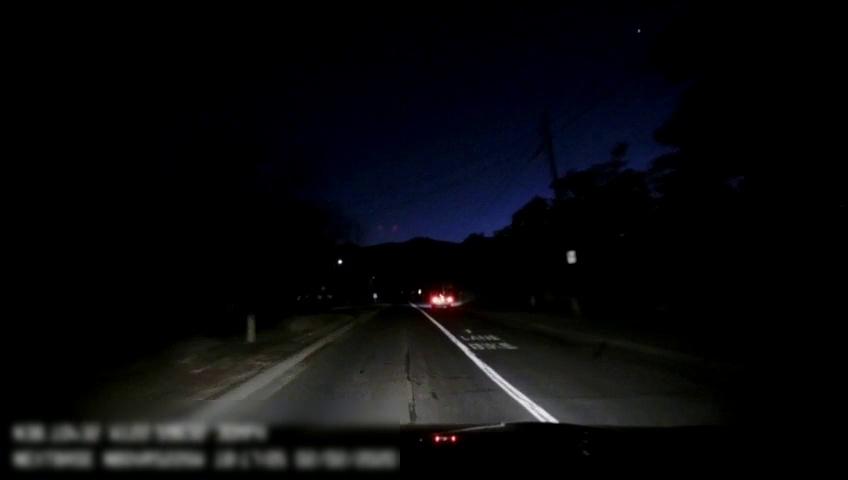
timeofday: Night
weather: Other
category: Drivable Space
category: Vehicles | Car
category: Lanes | Alternate Lane